Aerial crown-view tile of a tropical tree (Barro Colorado Island, Panama), acquired 20250124:
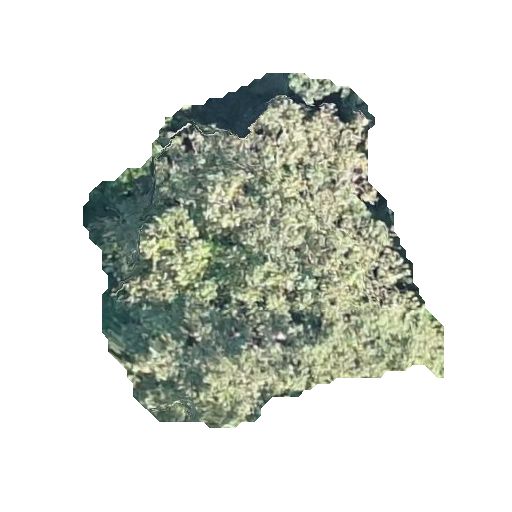
Species: Spondias radlkoferi
GBIF accepted scientific name: Spondias radlkoferi
Crown area: 129.057 m²